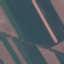
Land use / land cover class: AnnualCrop